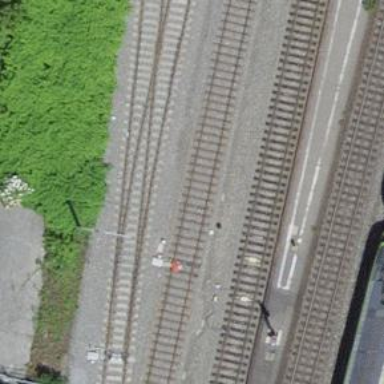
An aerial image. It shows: Railway siding with one electrified track and contact line for powering the train.